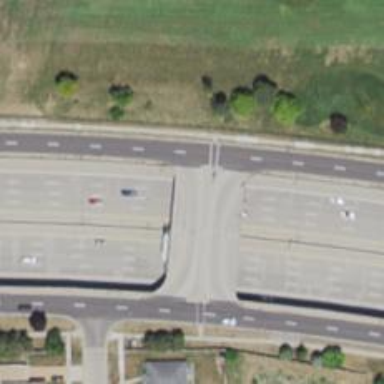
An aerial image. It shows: Secondary link road crossing over bridge.